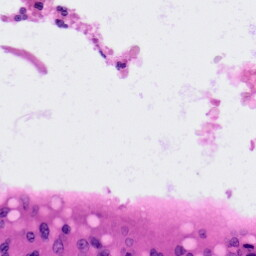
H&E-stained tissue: Colon